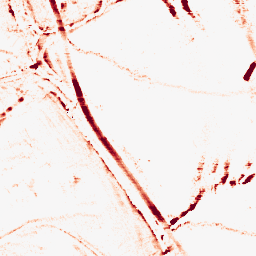
Category: morphological
Decomposition family: morphological_rect
Decomposition parameters: operation: opening
width: 10
height: 5
Upsampling method: quadratic
Upsampling parameters: scale: 2
Upsampling scale: 2